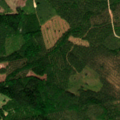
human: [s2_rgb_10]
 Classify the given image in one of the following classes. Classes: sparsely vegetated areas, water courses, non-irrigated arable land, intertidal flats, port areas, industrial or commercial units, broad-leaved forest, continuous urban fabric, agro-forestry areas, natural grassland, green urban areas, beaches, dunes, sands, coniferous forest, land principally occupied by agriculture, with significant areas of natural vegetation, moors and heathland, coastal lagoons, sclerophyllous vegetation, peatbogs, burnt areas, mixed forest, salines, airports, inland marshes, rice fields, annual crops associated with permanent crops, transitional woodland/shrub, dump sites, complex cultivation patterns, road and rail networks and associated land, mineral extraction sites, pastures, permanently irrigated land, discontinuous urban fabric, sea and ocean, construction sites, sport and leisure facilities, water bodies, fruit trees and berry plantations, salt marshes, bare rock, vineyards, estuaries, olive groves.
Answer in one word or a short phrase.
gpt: coniferous forest, mixed forest, transitional woodland/shrub